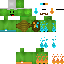
A female zombie skin with green skin, wearing brown helmet dressed in a green hoodie and brown pants, featuring a fangs.